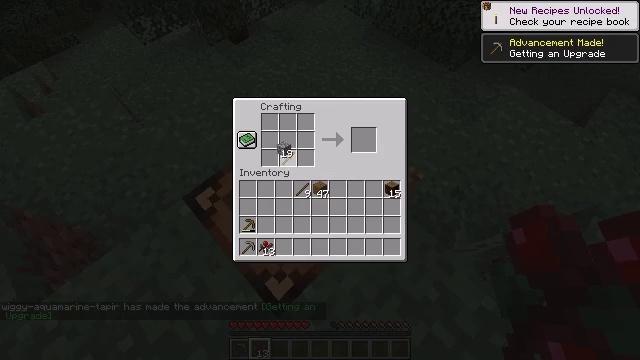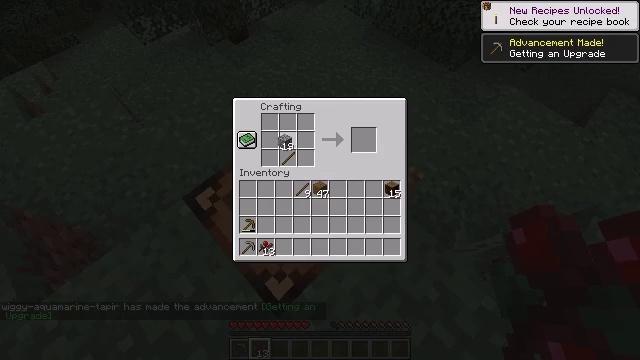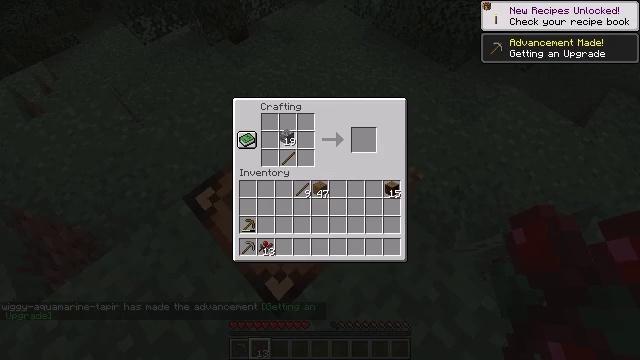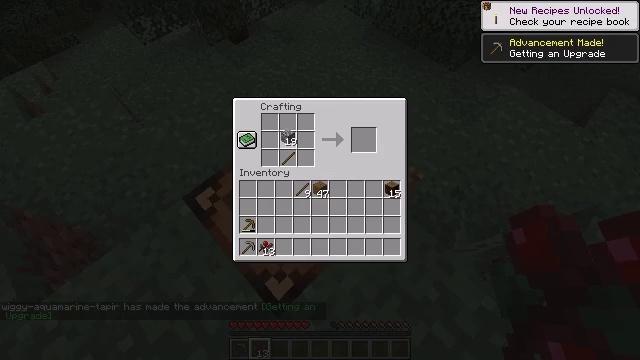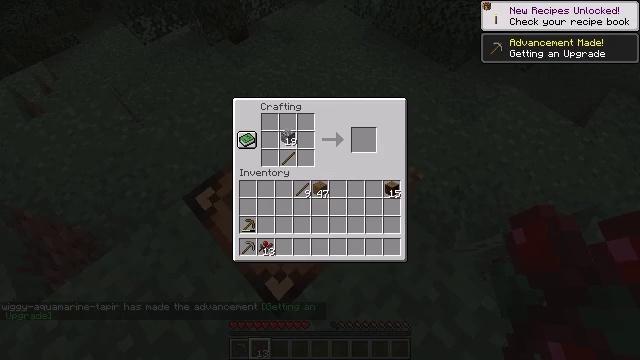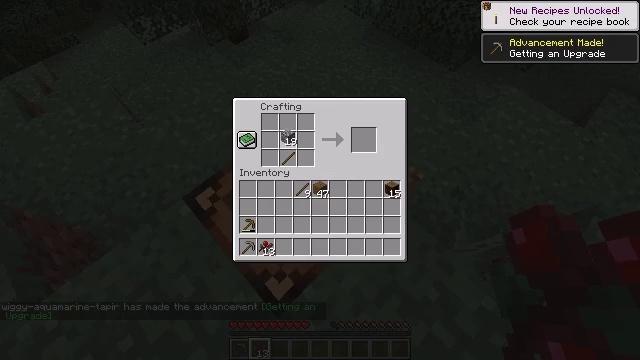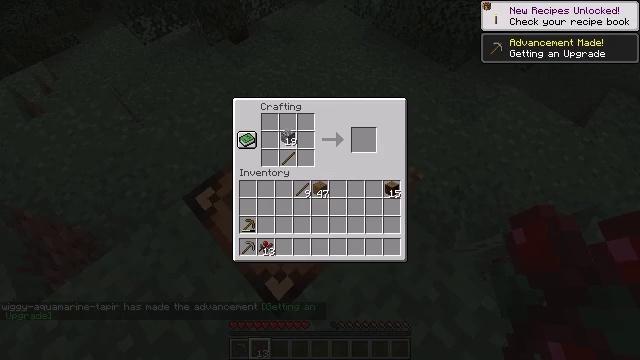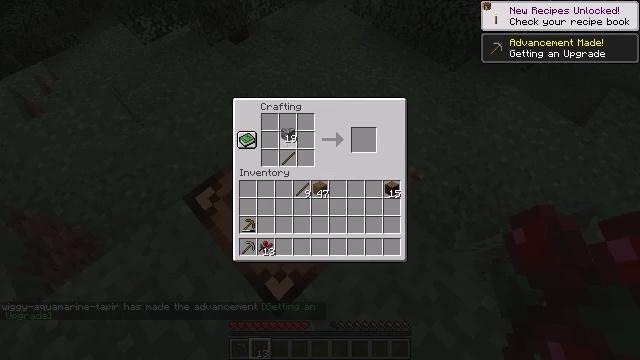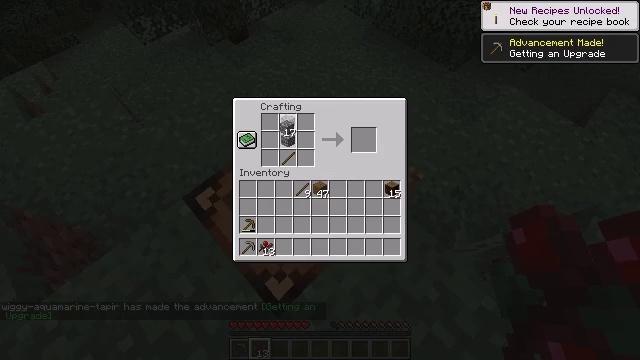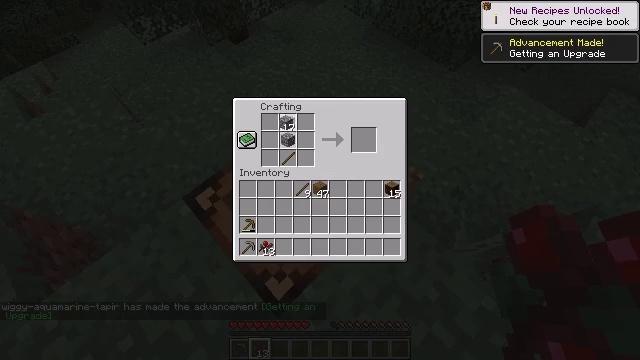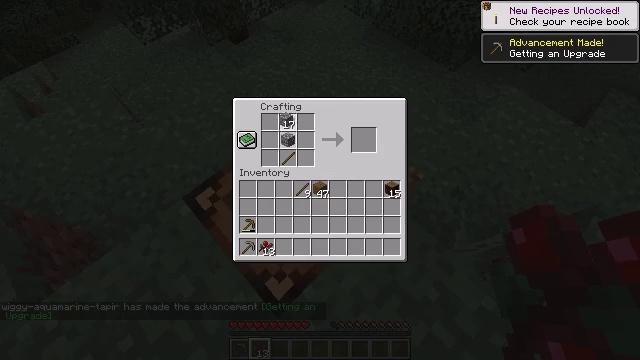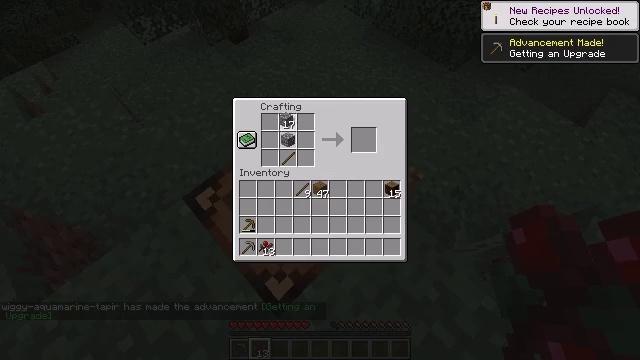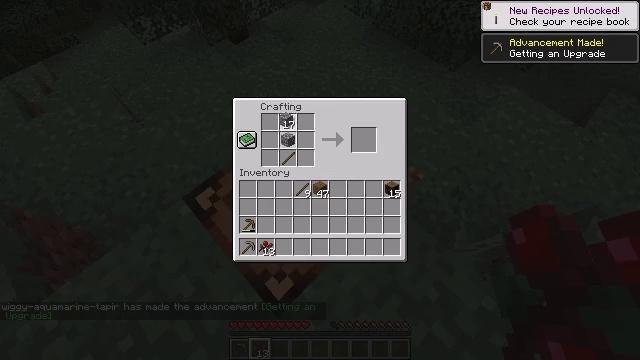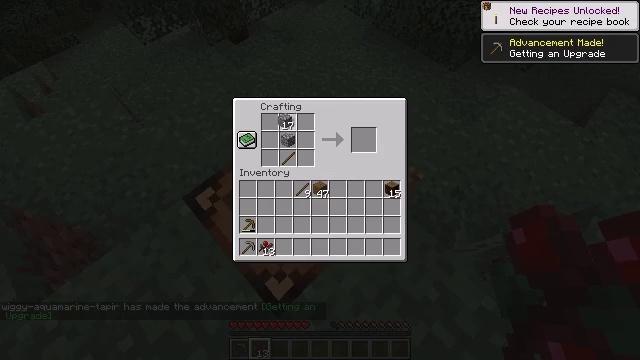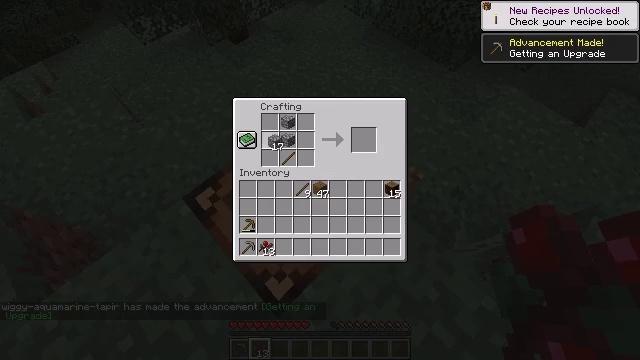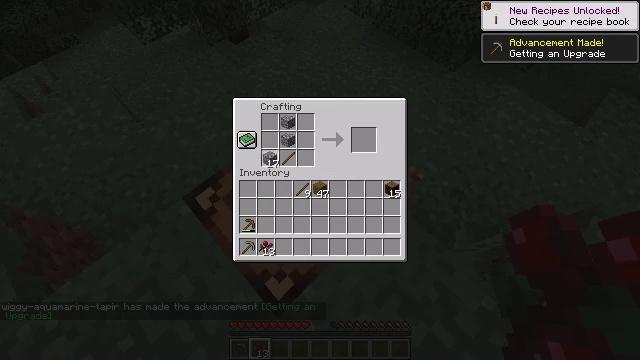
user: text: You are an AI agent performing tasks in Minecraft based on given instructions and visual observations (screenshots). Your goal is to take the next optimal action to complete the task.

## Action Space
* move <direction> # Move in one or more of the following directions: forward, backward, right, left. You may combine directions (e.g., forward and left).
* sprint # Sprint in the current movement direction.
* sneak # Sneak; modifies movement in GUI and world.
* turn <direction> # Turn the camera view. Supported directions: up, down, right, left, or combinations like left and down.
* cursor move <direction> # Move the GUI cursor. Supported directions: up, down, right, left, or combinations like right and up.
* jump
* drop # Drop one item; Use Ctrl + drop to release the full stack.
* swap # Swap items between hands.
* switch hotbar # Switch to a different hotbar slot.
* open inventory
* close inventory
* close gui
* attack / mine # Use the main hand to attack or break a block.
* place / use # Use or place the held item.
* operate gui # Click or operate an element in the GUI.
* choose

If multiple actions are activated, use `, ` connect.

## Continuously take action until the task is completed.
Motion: motion action
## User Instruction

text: To get a stone sword, open a crafting table.
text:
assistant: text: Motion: cursor move up
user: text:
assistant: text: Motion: no_op
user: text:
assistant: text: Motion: no_op
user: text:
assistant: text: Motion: no_op
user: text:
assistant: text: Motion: no_op
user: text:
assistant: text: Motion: choose
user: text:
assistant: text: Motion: choose
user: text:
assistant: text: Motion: choose
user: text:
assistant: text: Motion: choose
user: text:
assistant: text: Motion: choose
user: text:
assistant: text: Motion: choose
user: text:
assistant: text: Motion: choose
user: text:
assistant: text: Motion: no_op
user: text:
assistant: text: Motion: cursor move left and down
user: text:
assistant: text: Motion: cursor move down
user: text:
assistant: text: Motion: cursor move down
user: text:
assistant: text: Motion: no_op
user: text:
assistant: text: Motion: no_op
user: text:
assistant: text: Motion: no_op
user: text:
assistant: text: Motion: no_op
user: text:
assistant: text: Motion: no_op
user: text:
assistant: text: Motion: no_op
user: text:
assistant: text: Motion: operate gui
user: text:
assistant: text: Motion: operate gui
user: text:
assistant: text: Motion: operate gui
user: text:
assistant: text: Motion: no_op
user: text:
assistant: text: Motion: no_op
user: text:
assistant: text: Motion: no_op
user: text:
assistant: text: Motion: no_op
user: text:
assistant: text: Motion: cursor move right and up